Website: bh-photo
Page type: address-validator
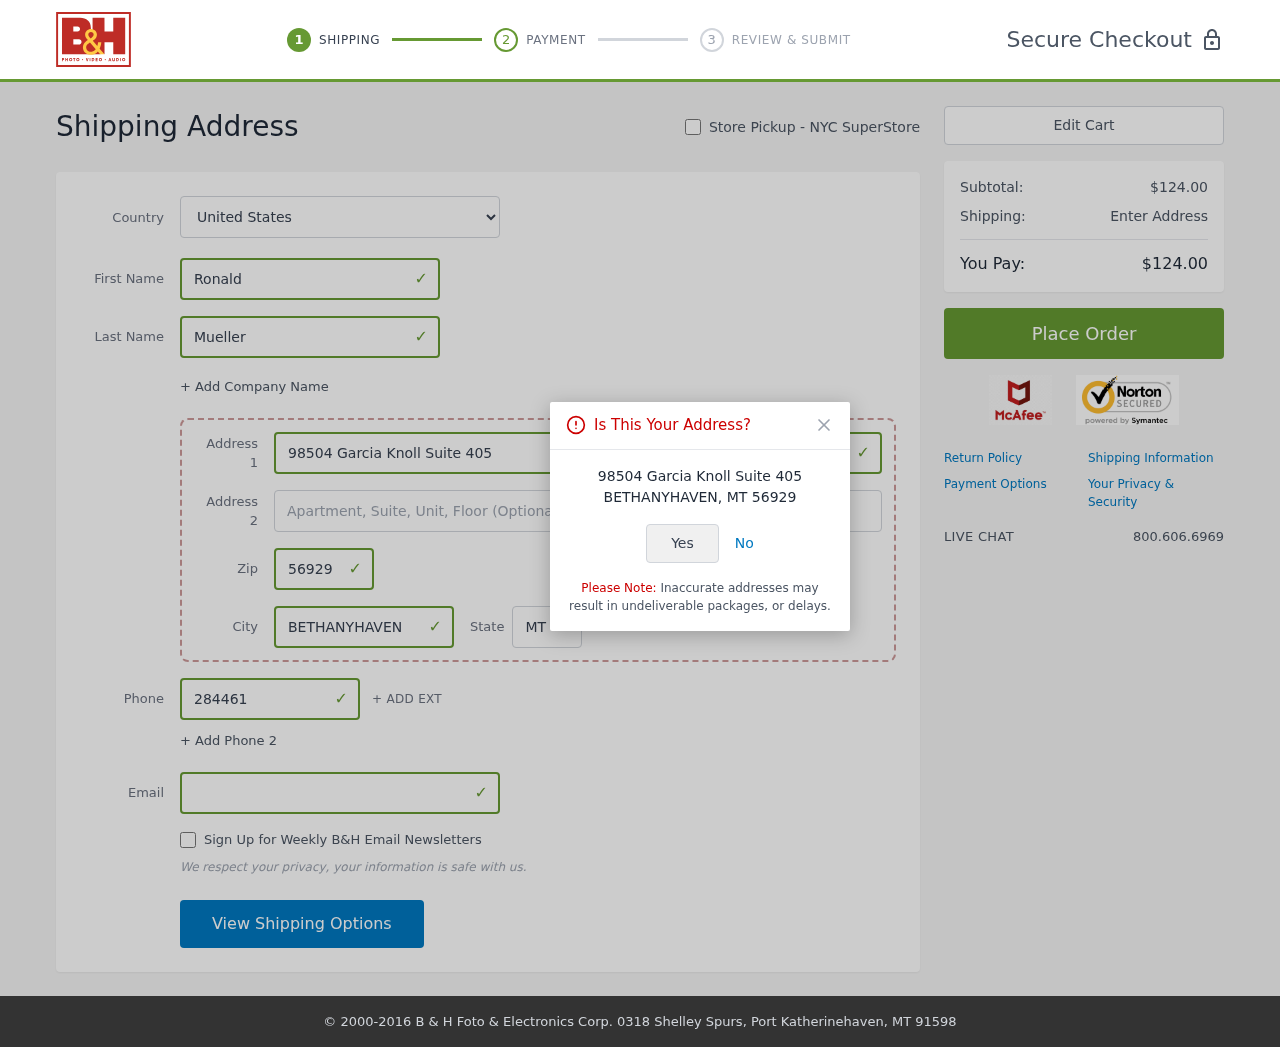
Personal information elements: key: PII_CITY
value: Bethanyhaven
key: PII_COUNTRY
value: United States
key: PII_EMAIL
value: ronald.mueller@hotmail.com
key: PII_FIRSTNAME
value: Ronald
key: PII_LASTNAME
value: Mueller
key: PII_PHONE
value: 2844611871
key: PII_POSTCODE
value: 56929
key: PII_STATE_ABBR
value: MT
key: PII_STREET
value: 98504 Garcia Knoll Suite 405
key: PII_CITY_CONFIRM
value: BETHANYHAVEN
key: PII_POSTCODE_FULL
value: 56929
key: PII_POSTCODE_NUMERIC
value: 56929
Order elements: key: ORDER_SUBTOTAL
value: $124.00
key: ORDER_TOTAL
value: $124.00